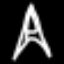
Label: The Eiffel Tower